Question:
I am using jqplot, why is the stacked barchart using a different Y scale for each series?
'''
var ticks = ["test1", "test2", "test3", "test4", "test5", "test6", "test7", "test8", "test9"];
var s1 = ["3", "3", "1", "3", "2", "3", "30", "3", "3"];
var s2 = ["0", "0", "2", "0", "0", "0", "0", "0", "0"];
plot3 = $.jqplot('daily-bookings-by-user', [s1, s2], {
// Tell the plot to stack the bars.
stackSeries: true,
seriesDefaults:{
renderer:$.jqplot.BarRenderer,
rendererOptions: {
// Put a 30 pixel margin between bars.
barMargin: 20,
// Highlight bars when mouse button pressed.
// Disables default highlighting on mouse over.
highlightMouseDown: true
},
pointLabels: {show: true}
},
axes: {
xaxis: {
renderer: $.jqplot.CategoryAxisRenderer,
ticks: ticks
},
yaxis: {
// Don't pad out the bottom of the data range. By default,
// axes scaled as if data extended 10% above and below the
// actual range to prevent data points right on grid boundaries.
// Don't want to do that here.
padMin: 0,
pad: 0,
min: 0,
},
},
legend: {
show: true,
location: 'e',
placement: 'outside'
},
series:[
{
label:'Test 1'
},
{
label:'Test 2'
}
],
});
'''
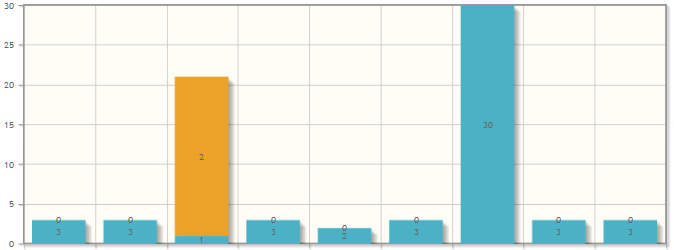
Answer: It is happeneing because you are passing in the data as 'string'.
so when you stack the bar, the logic add up both the values to show the stacked bar.
but in your case "1" and "2", they get concatenated because you are passing them in as strings to form "21", which is then converted into integer to plot. Thats why you see 21 getting plotted.
<URL>
'''
var s1 = [3, 3, 1, 3, 2, 3, 30, 3, 3];
var s2 = [0, 0, 2, 0, 0, 0, 0, 0, 0];
'''
This would fix your problem.